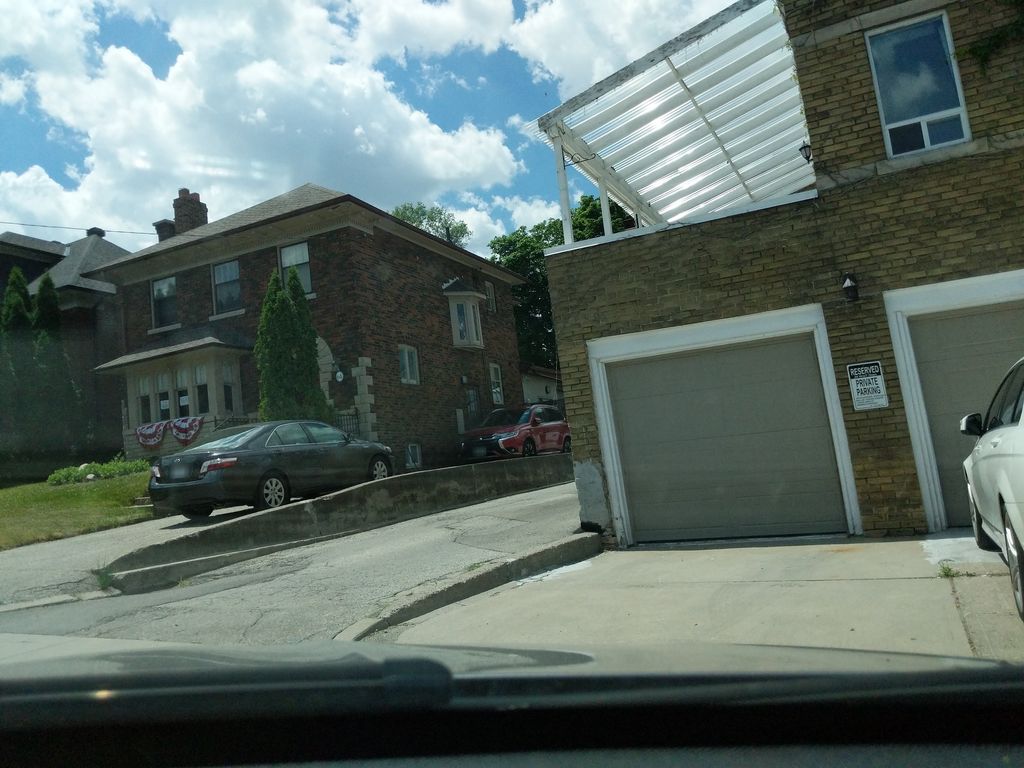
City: toronto